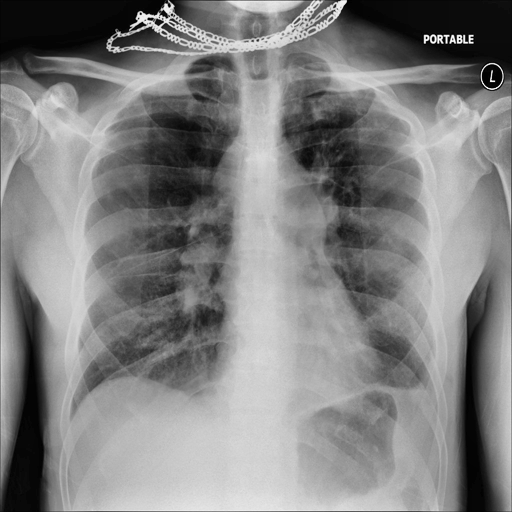
Finding: NORMAL